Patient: sex M, age 57
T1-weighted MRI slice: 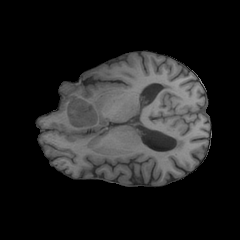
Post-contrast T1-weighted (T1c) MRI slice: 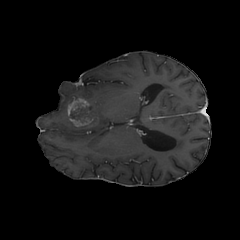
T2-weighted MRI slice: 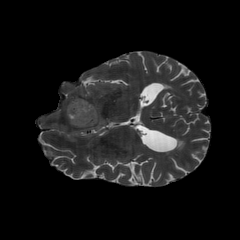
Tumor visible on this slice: yes
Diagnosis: Glioblastoma, IDH-wildtype
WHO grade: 4